Platform: macOS
Application: Arc Browser
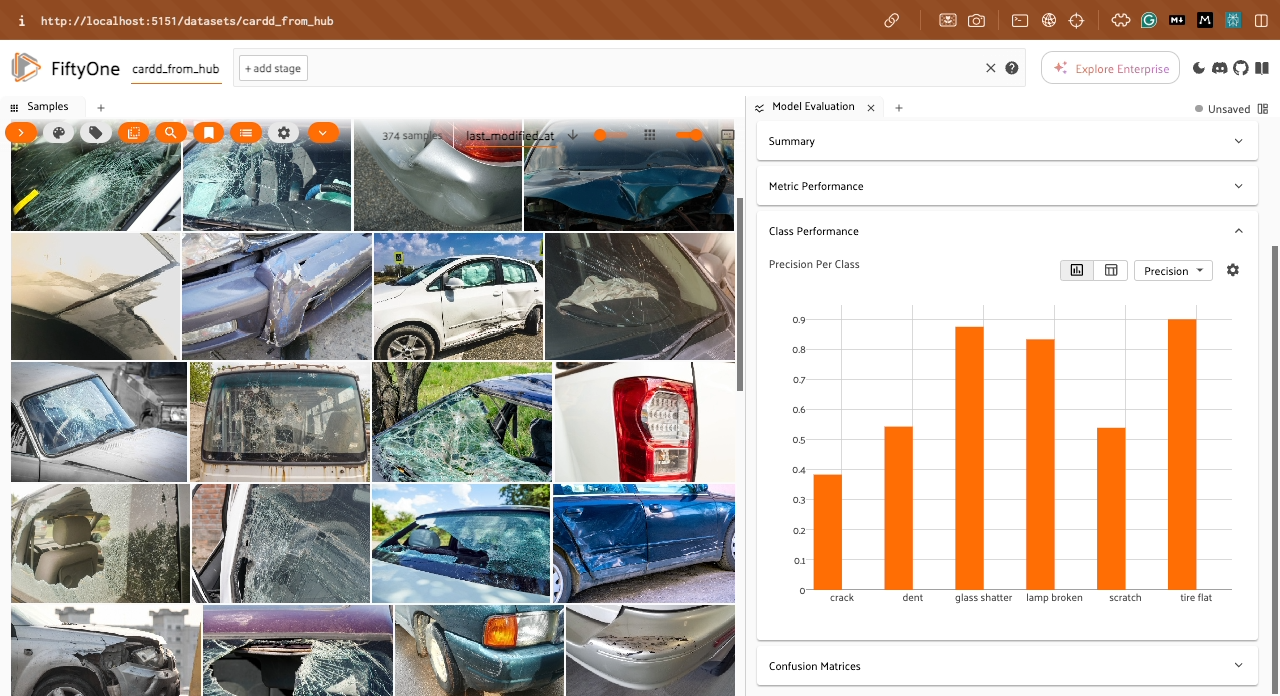
task_description: Click on the crack bar in the per class model performance histogram to show the corresponding labels in the Samples panel
action_type: click
element_info: Menu Item
steps_since_start: 1

task_description: Click on the dent bar in the per class model performance histogram to show the corresponding labels in the Samples panel
action_type: click
element_info: Menu Item
steps_since_start: 1

task_description: Click on the glass shatter bar in the per class model performance histogram to show the corresponding labels in the Samples panel
action_type: click
element_info: Menu Item
steps_since_start: 1

task_description: Click on the lamp broken bar in the per class model performance histogram to show the corresponding labels in the Samples panel
action_type: click
element_info: Menu Item
steps_since_start: 1

task_description: Click on the scratch bar in the per class model performance histogram to show the corresponding labels in the Samples panel
action_type: click
element_info: Menu Item
steps_since_start: 1

task_description: Click on the tire flat bar in the per class model performance histogram to show the corresponding labels in the Samples panel
action_type: click
element_info: Menu Item
steps_since_start: 1